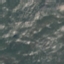
Label: HerbaceousVegetation